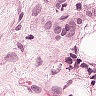
Metastatic tissue present: yes